Field crop: maize
Growth stage: 1
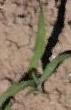
Species: maize